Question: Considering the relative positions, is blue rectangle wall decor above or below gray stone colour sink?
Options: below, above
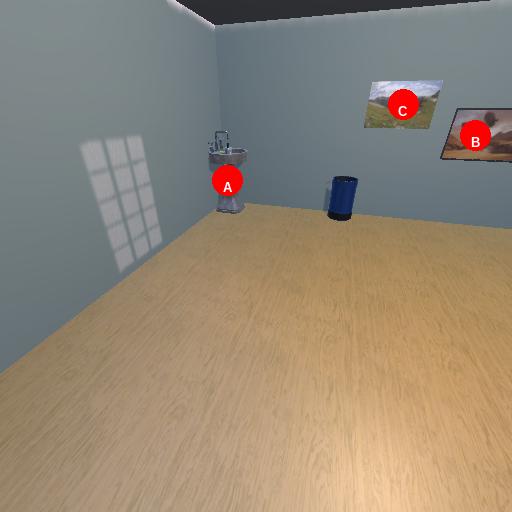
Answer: below